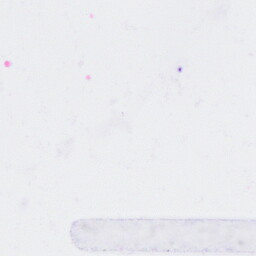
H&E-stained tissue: Cervix